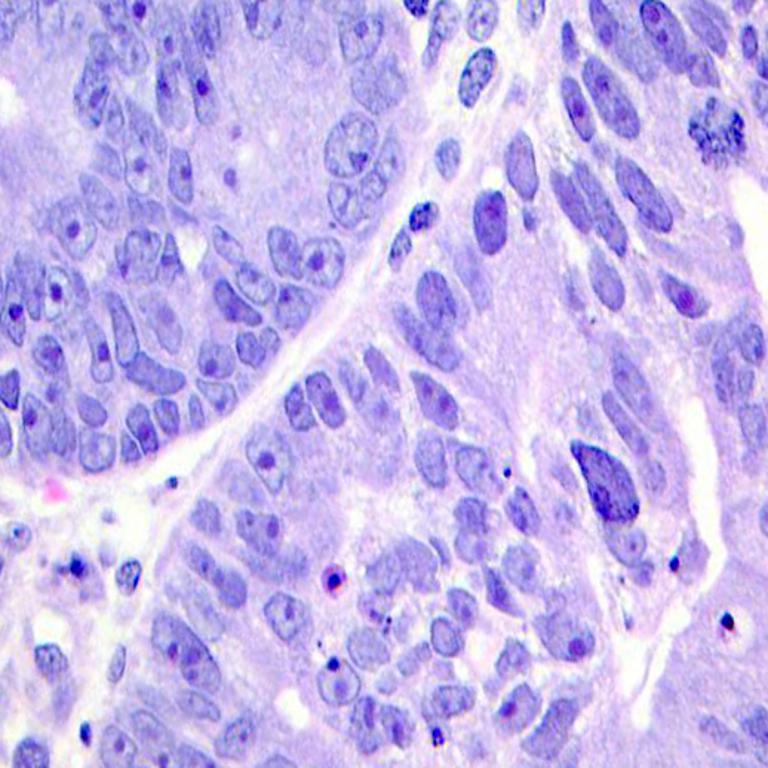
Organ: colon
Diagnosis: adenocarcinomas